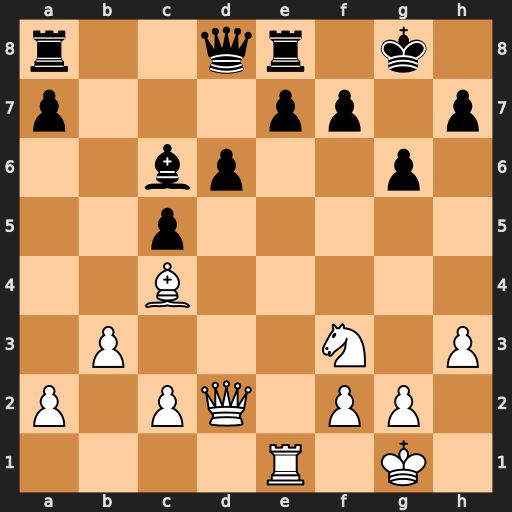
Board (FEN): r2qr1k1/p3pp1p/2bp2p1/2p5/2B5/1P3N1P/P1PQ1PP1/4R1K1
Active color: w
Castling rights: -
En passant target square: -
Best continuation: Bxf7+ Kxf7 Ng5+ Kg8 Ne6